Interaction volume radius: 5 \u00c5
Interaction volume height: 10 \u00c5
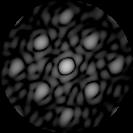
Disorder parameter: 0.2436